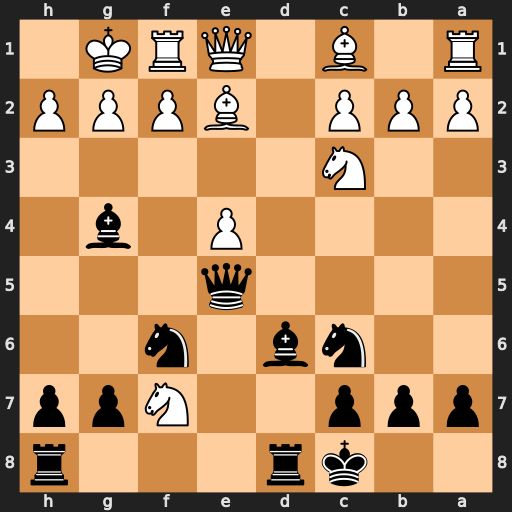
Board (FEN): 2kr3r/ppp2Npp/2nb1n2/4q3/4P1b1/2N5/PPP1BPPP/R1B1QRK1
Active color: b
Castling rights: -
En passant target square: -
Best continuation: Qxh2#